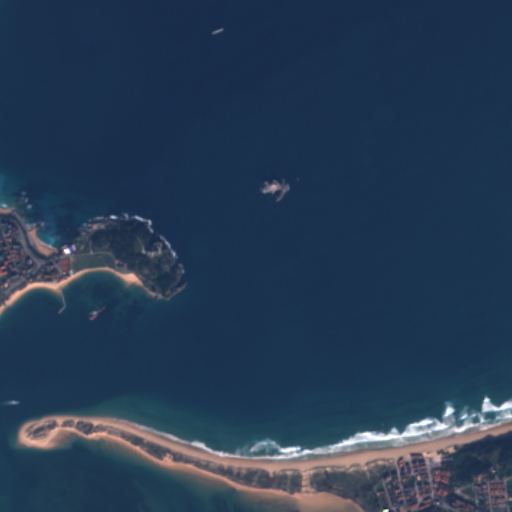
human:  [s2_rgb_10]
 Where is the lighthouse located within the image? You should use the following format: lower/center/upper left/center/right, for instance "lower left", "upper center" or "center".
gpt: The lighthouse is located in the center of the image.
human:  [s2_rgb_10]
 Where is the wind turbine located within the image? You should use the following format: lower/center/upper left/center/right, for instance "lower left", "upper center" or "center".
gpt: The wind turbine is located in the upper left of the image.
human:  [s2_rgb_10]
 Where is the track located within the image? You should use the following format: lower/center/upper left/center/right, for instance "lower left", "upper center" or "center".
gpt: There is no track in the image.